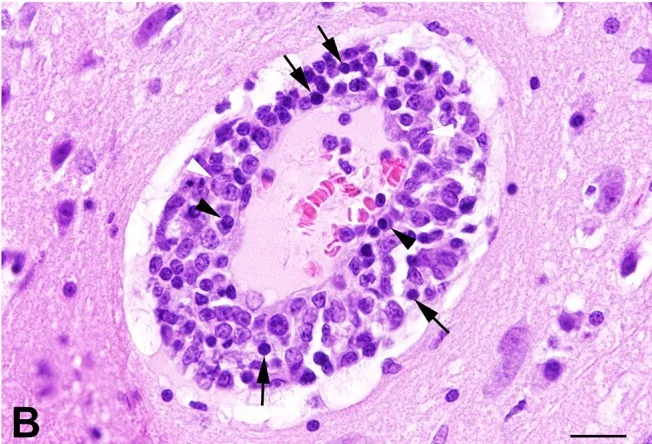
Cat no. 1. (A,B) Histopathology. (B) Cerebral cortex showing severe vasculitis with mural and perivascular infiltration of lymphocytes (arrows), macrophages (white arrowheads), and plasma cells (black arrowheads). HE, bar = 60 mum.
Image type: pathology (h&e)